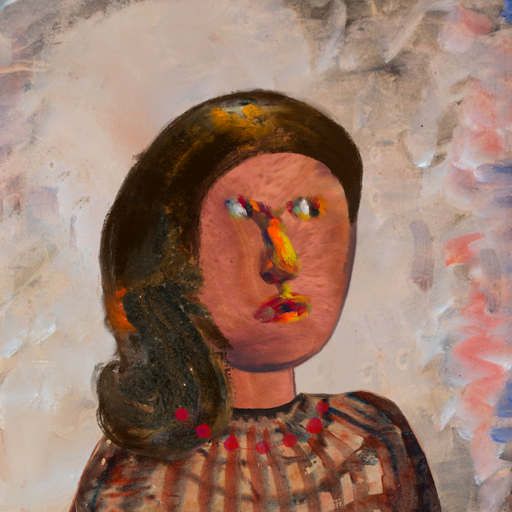
Background: Roy_Bahadur, Head And Neck Side: Mother_And_Son_Mother, Face Side: An_Impression, Bust: Orphan, Hair Side: Gypsy_Queen, Head Accessory: Blank, Second Necklace: Blank, Necklace: Irani_3, Baby: Blank